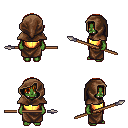
a pixel art fantasy rpg character, female body template, orc, green skin, gold chest armor, robe skirt, light blonde plain hairstyle, cloth hood, spear, four views (front, back, left, right), 2x2 character sprite sheet, small pixel art, hard edges, no anti-aliasing